Aerial crown-view tile of a tropical tree (Barro Colorado Island, Panama), acquired 20240918:
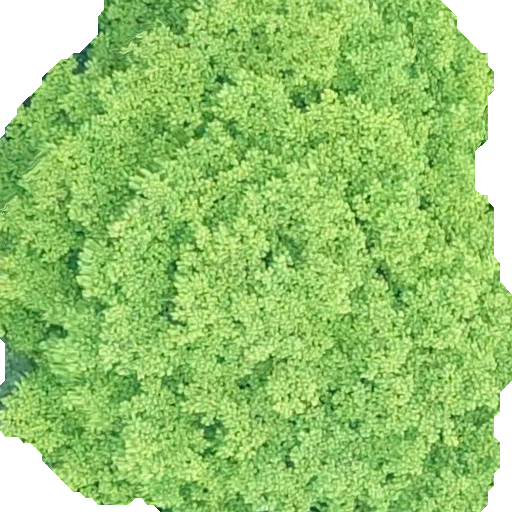
Species: Tachigali panamensis
GBIF accepted scientific name: Tachigali panamensis
Crown area: 417.479 m²